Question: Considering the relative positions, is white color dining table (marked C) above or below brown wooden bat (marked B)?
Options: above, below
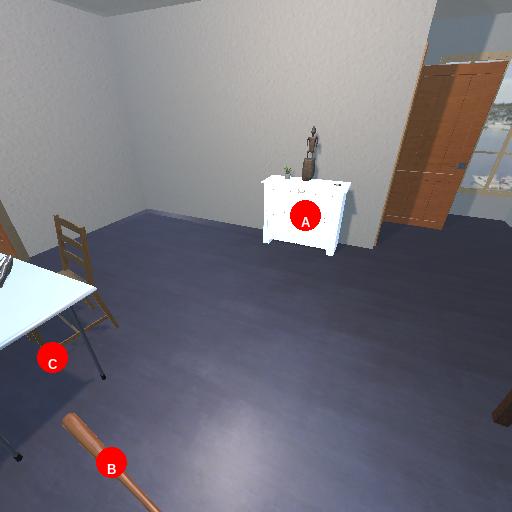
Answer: above